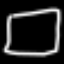
Label: square